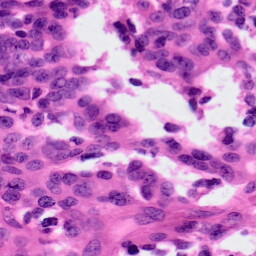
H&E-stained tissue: Ovarian